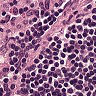
Metastatic tissue present: no